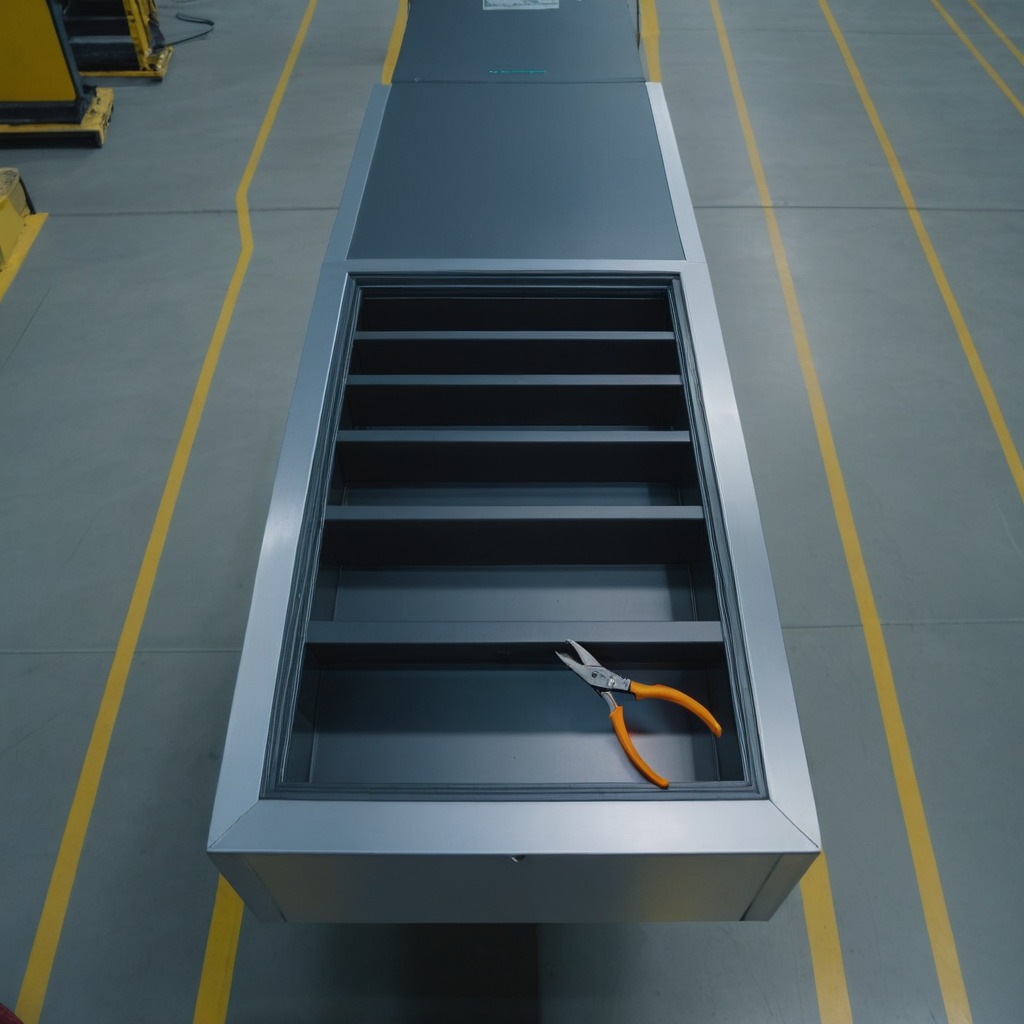
A plier lies on the toolbox surface in an airplane hangar workshop.